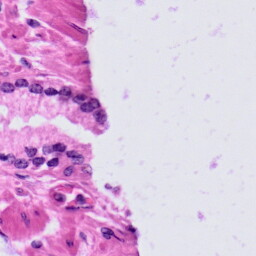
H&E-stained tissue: Prostate